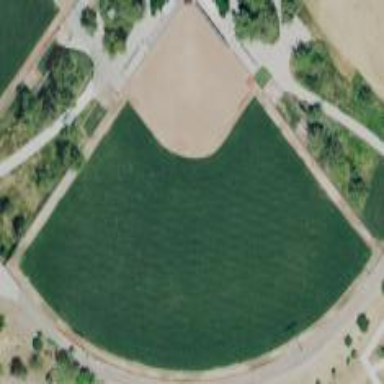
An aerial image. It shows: Baseball pitch for leisure and sports activities.